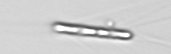
Label: Chaetoceros_subtilis